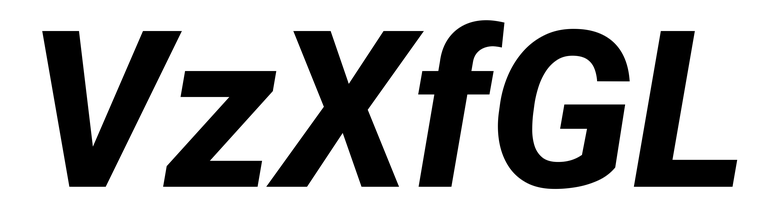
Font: Roboto-Italic_ExtraBold_Italic